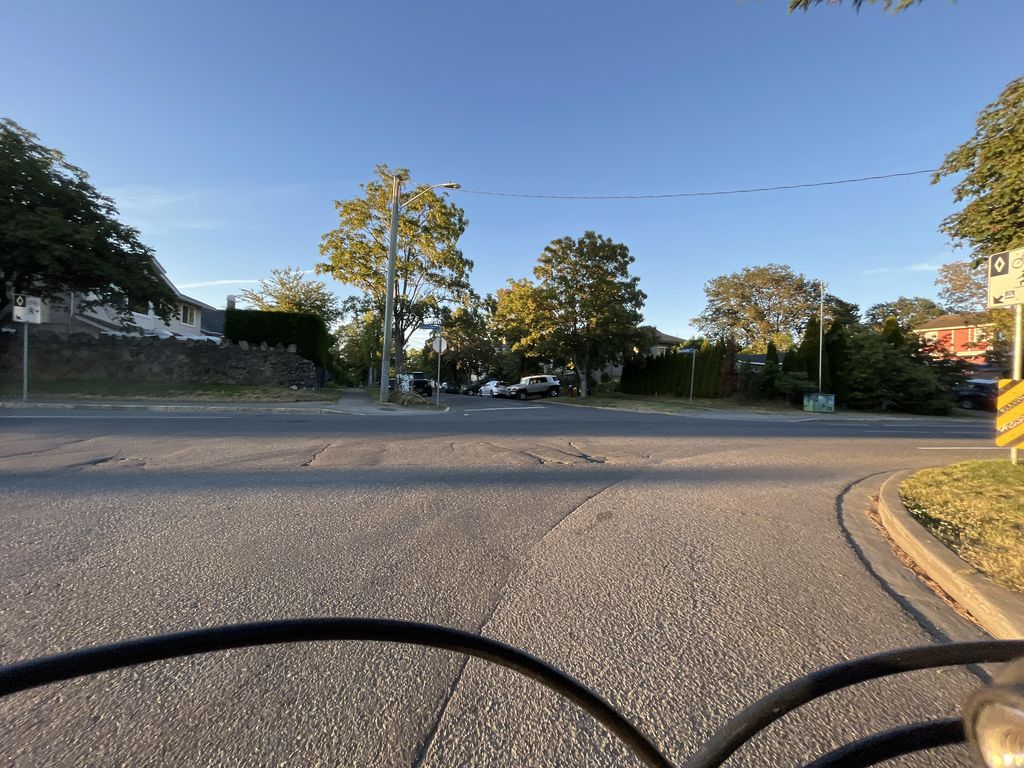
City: victoria